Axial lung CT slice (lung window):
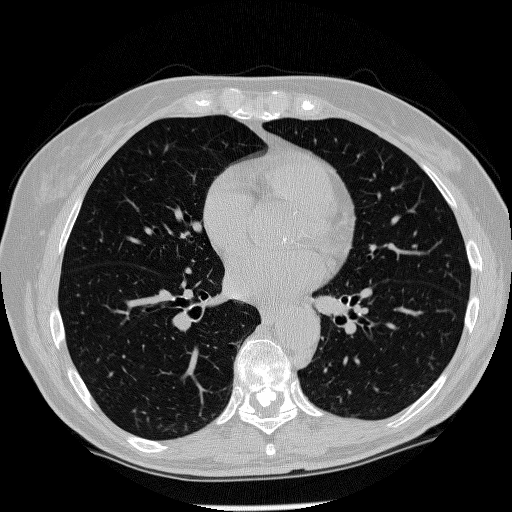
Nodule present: no